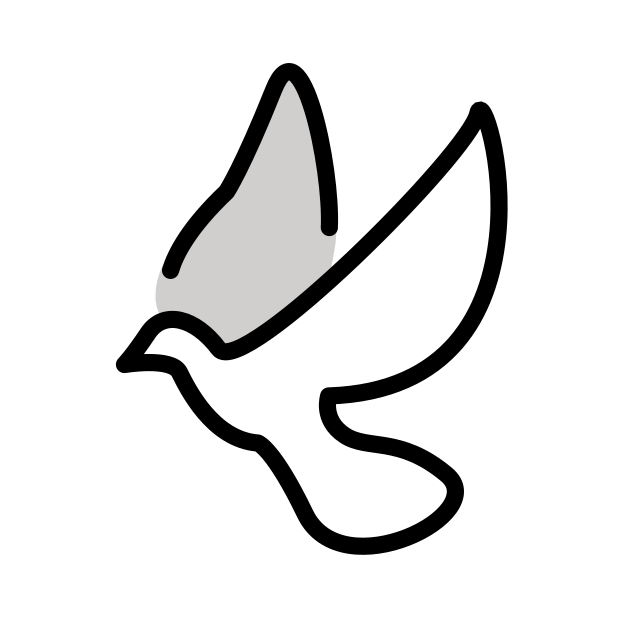
Emoji: 🕊
Name: dove of peace
Unicode: 0x1f54a